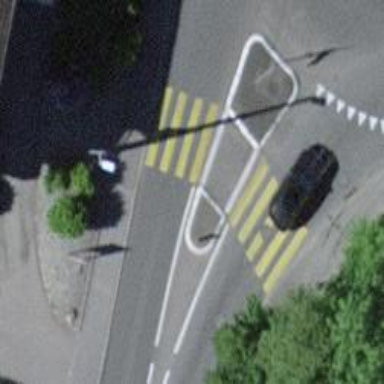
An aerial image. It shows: Kerb barrier.